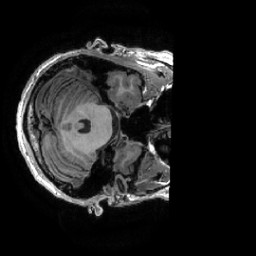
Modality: T1w
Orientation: axial
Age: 26
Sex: male
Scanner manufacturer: ge
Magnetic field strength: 3 T
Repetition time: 0.0073 s
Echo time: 0.003 s